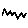
Label: zigzag